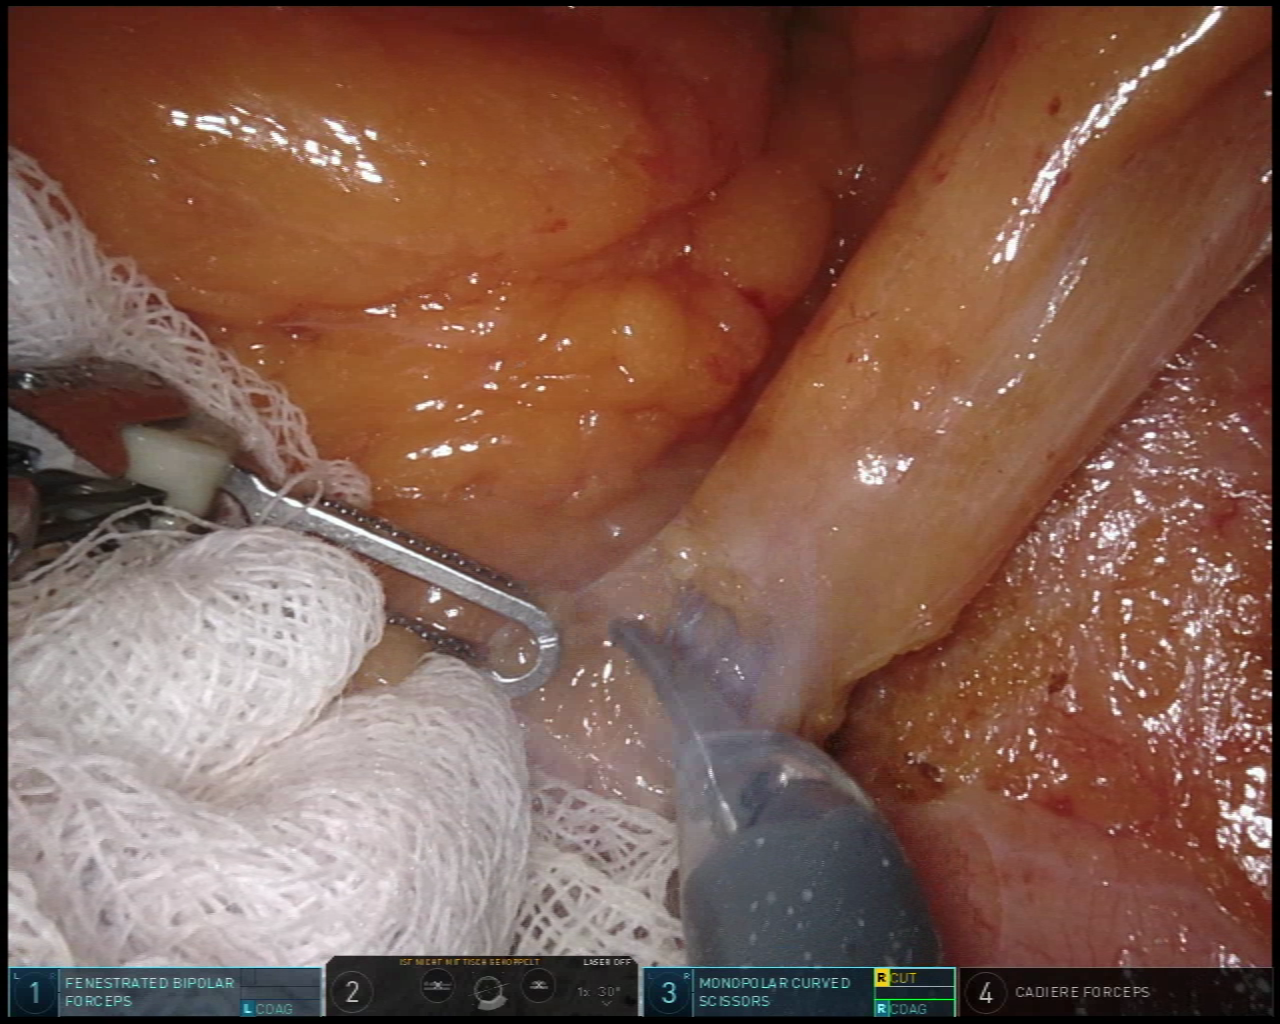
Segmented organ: intestinal_veins
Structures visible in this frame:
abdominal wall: no
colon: no
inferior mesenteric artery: no
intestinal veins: yes
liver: no
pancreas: no
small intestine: no
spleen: no
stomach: no
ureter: no
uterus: no
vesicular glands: no